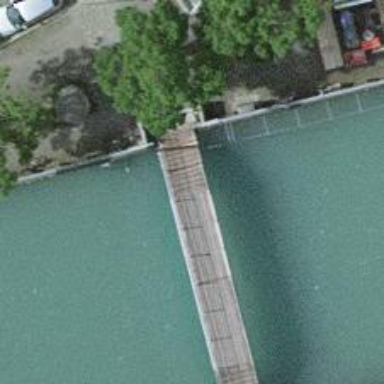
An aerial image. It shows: Bridge with steps leading to it.